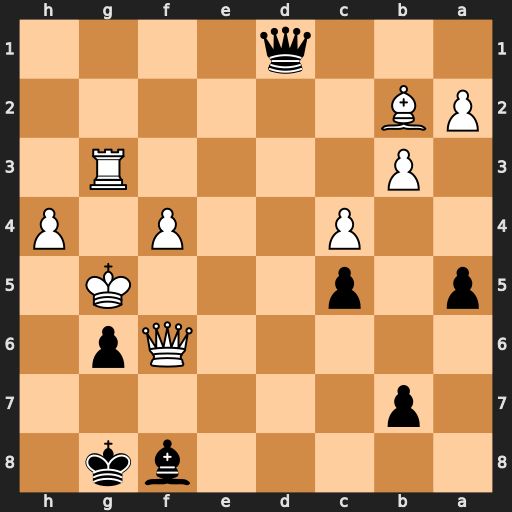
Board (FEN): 5bk1/1p6/5Qp1/p1p3K1/2P2P1P/1P4R1/PB6/3q4
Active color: b
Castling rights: -
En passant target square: -
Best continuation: Qh5#